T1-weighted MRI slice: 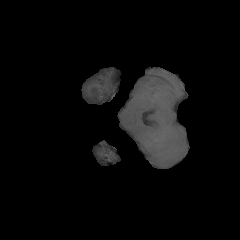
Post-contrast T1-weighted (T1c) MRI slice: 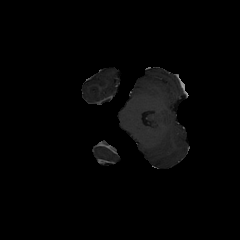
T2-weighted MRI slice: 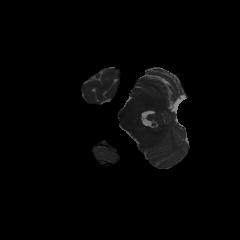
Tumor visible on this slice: no